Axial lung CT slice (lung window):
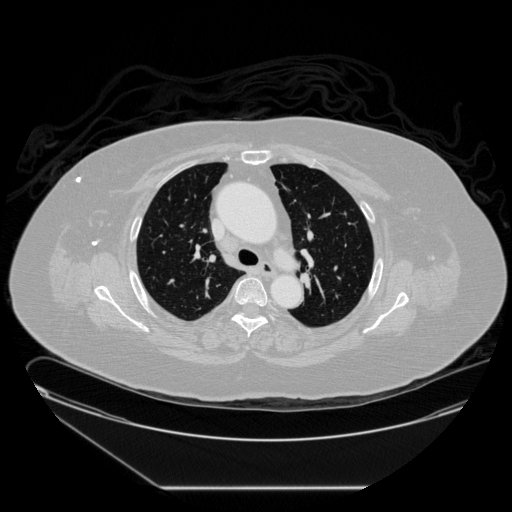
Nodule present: no